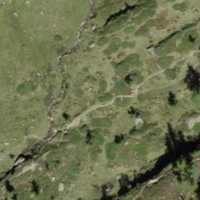
EUNIS habitat code: 23
Species observed at this site:
Vaccinium uliginosum
Erebia tyndarus